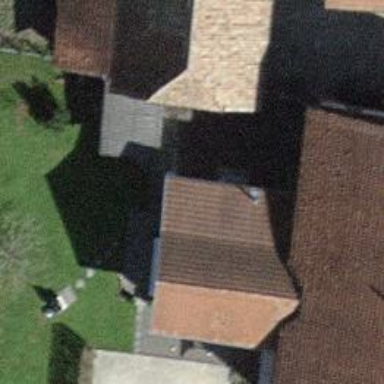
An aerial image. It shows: Residential building.